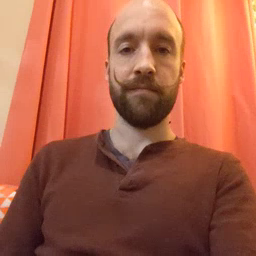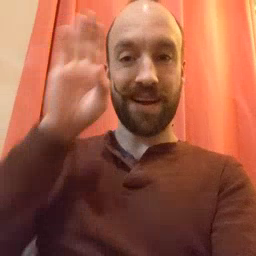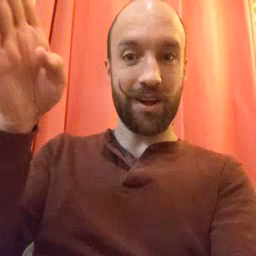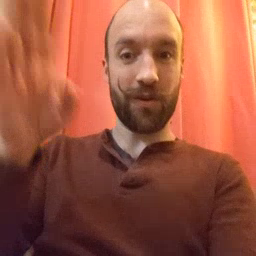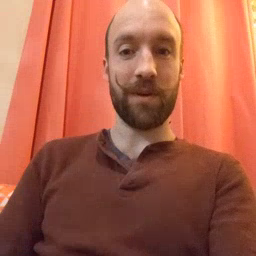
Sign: hello